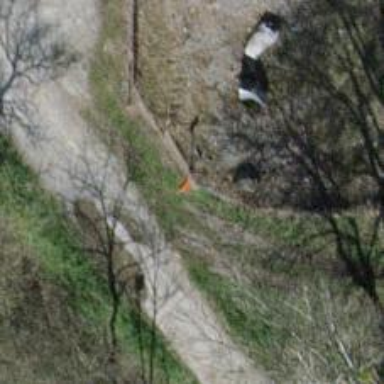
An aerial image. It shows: Pole supporting pipeline marker with roof cover.